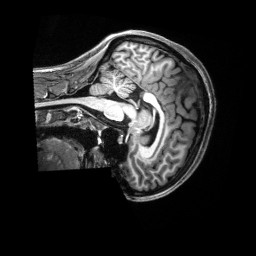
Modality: T1w
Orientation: sagittal
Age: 28
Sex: female
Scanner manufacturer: siemens
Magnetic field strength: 3 T
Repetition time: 2.5 s
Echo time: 0.00222 s